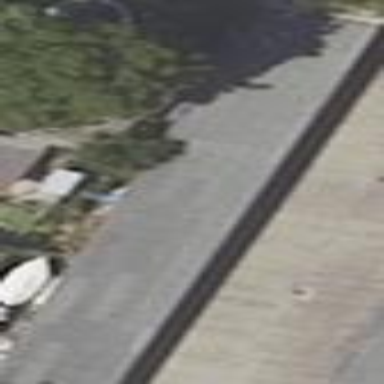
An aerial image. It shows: Group of garages.